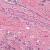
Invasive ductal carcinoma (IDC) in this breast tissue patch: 1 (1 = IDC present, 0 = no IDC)